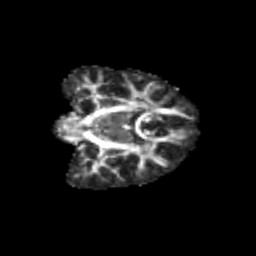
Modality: FA
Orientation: coronal
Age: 13
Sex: female
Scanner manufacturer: siemens
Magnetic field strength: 3 T
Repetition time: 3.8 s
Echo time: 0.07 s